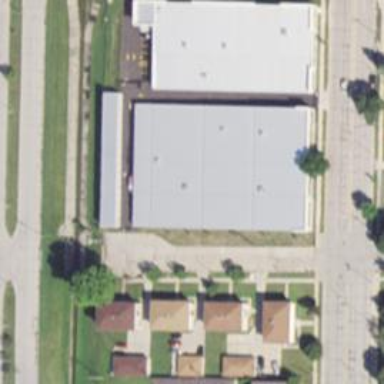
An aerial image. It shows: Building housing storage rental shop.